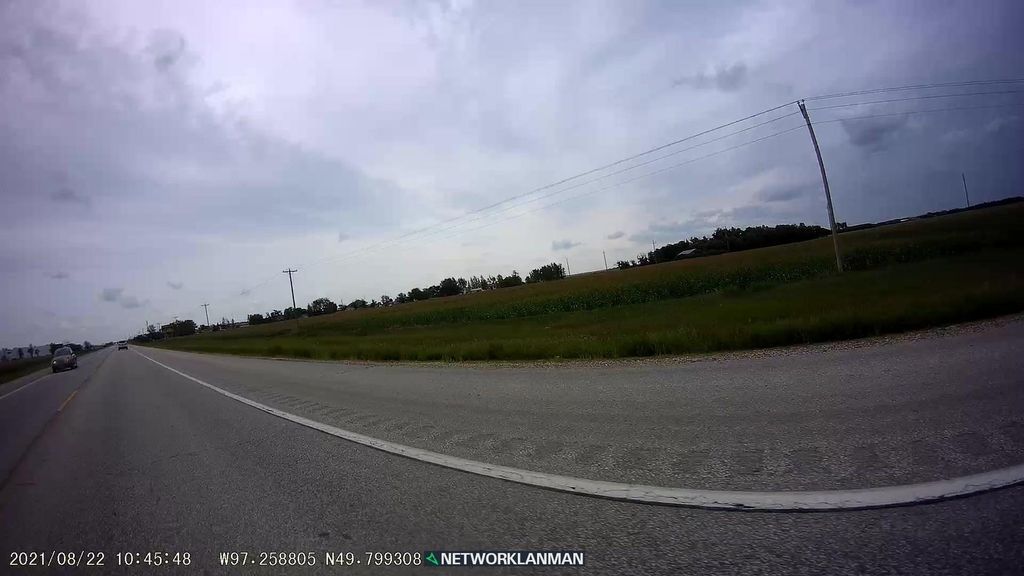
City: winnipeg